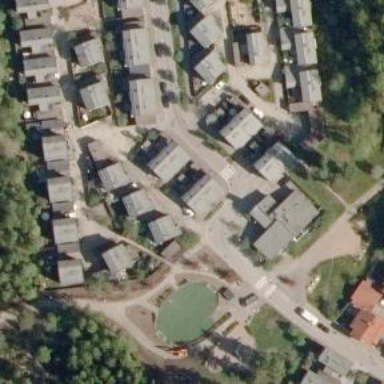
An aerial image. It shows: Charming neighbourhood.